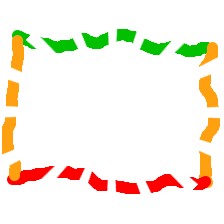
Shape: rectangle